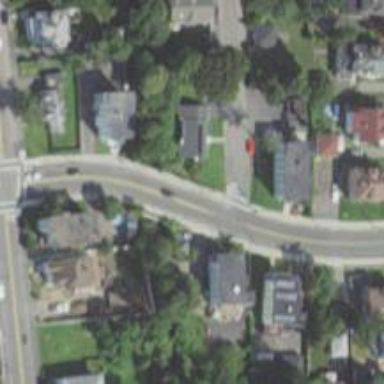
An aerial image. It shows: Residential road with asphalt surface that features bridge.